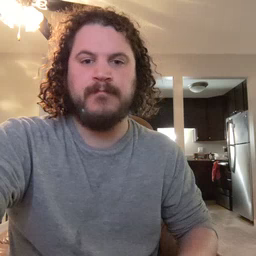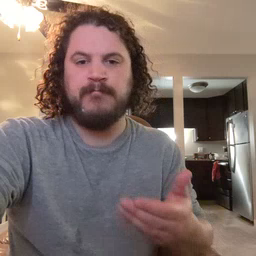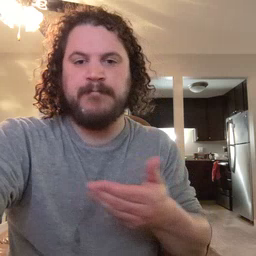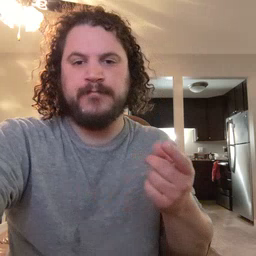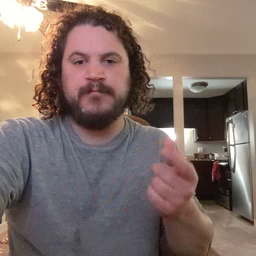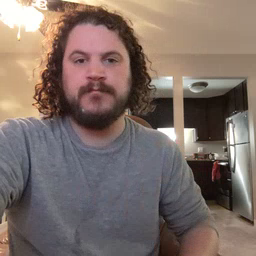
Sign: puppy